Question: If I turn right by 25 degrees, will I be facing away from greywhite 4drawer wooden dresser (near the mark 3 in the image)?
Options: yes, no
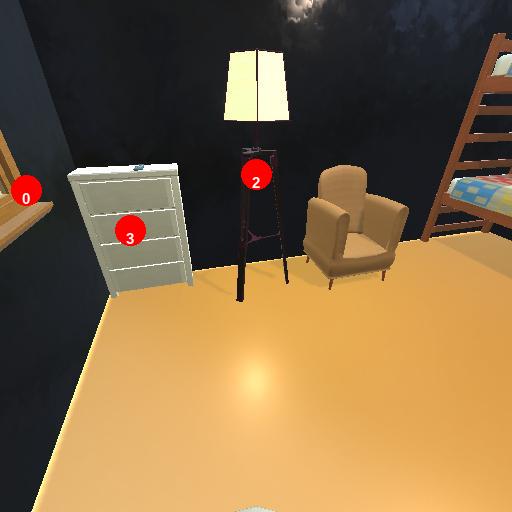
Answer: yes